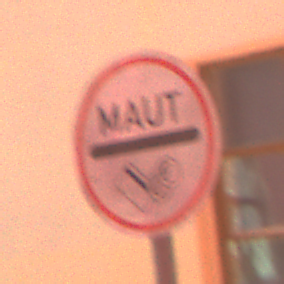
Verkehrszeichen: MautflichtigeStrecke
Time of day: Night
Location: Outdoor (Urban)
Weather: Overcast
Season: Winter
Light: Artificial